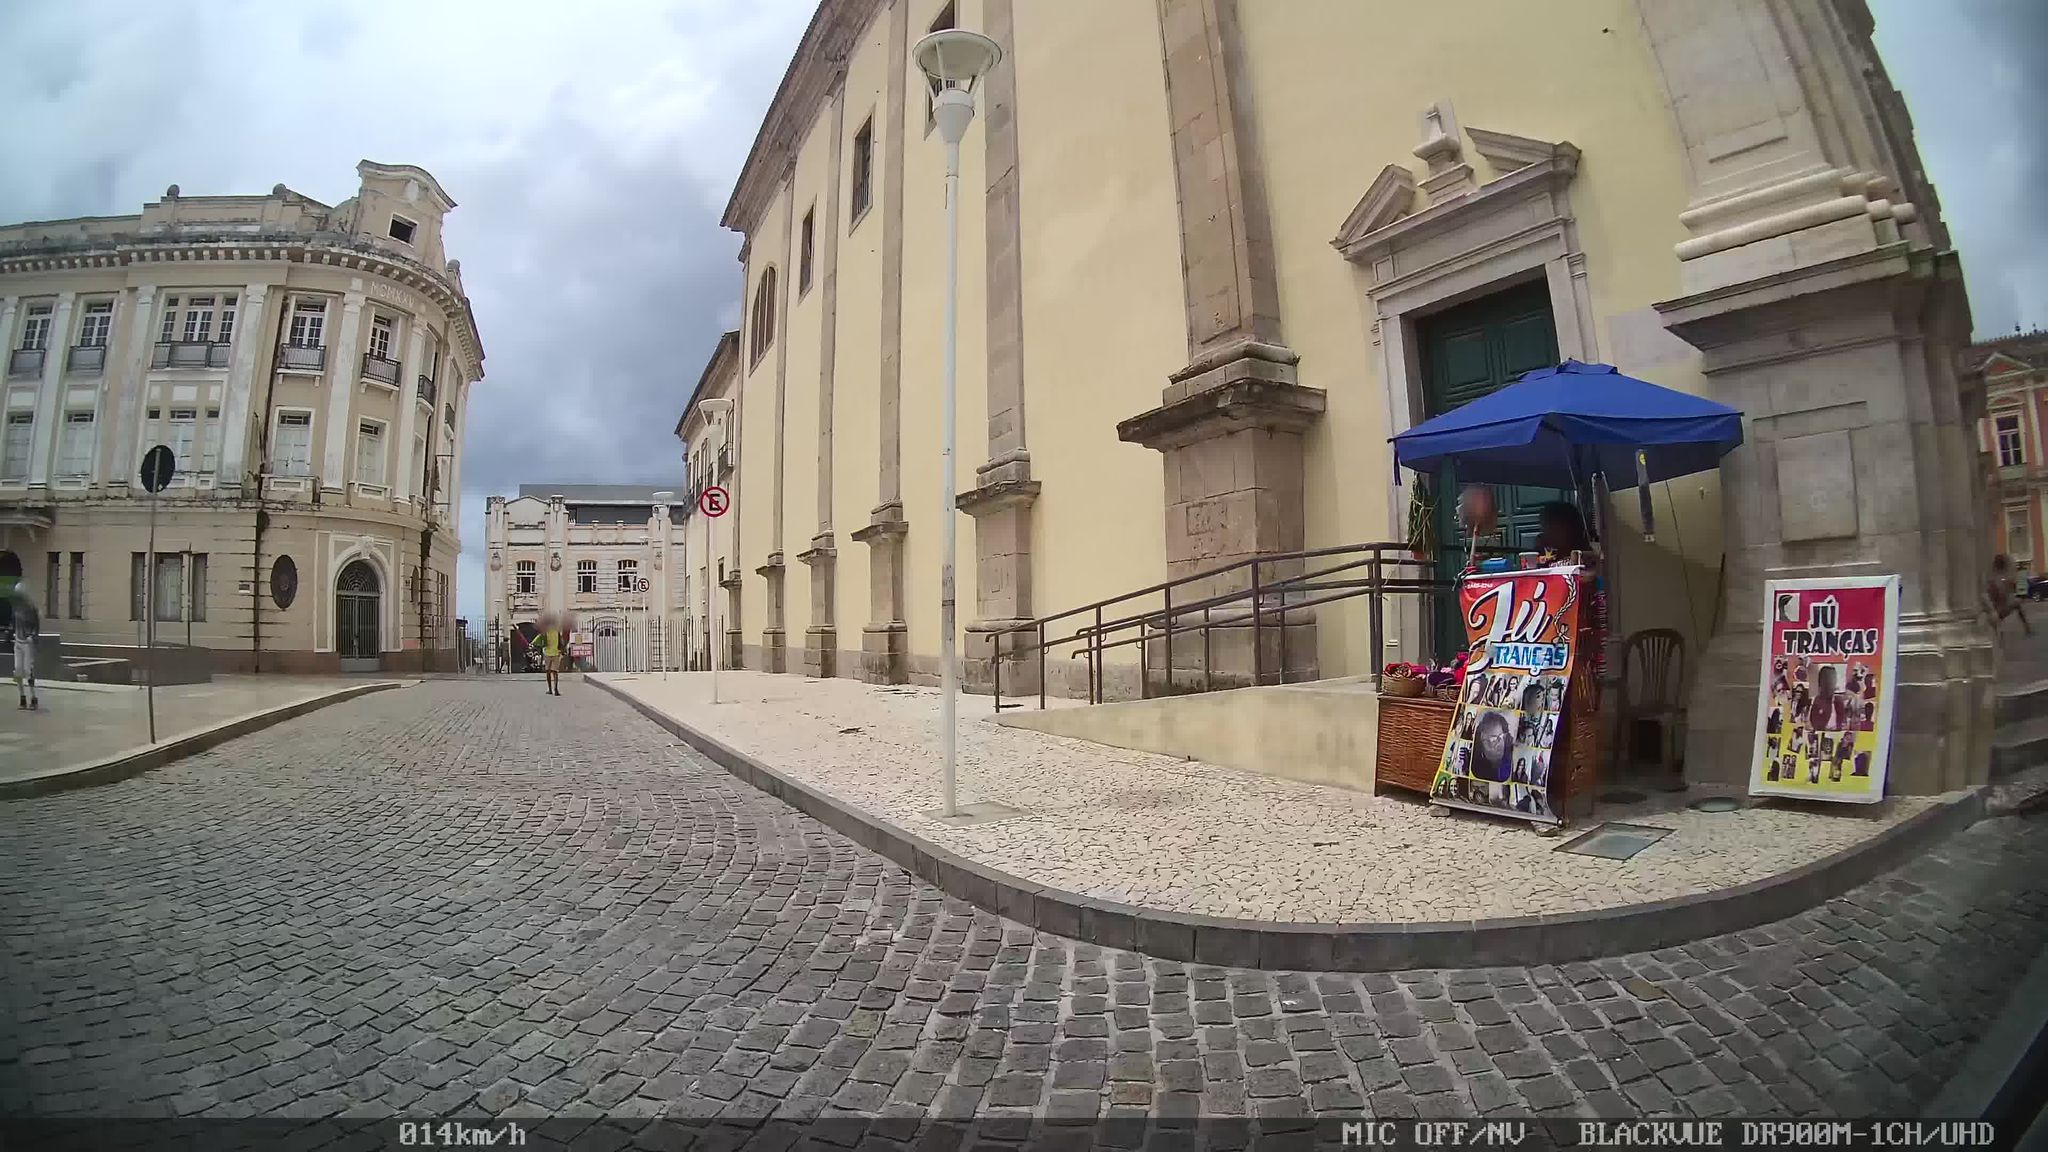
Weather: clear
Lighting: day
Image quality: good
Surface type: walking surface
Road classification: pedestrian, residential, footway
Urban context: urban centre
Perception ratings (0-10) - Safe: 8.19, Lively: 7.19, Beautiful: 6.05, Boring: 2.94, Depressing: 4.85, Wealthy: 8.04